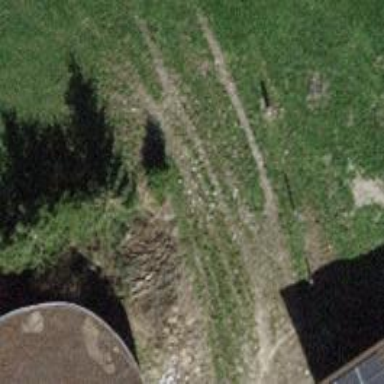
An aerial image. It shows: Fence.